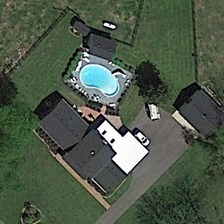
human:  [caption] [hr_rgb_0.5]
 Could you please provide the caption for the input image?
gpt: several buildings with a swimming pool is surrounded by several green trees and green meadows .

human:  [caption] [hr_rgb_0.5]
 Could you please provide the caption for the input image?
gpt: several buildings with a swimming pool is surrounded by several green trees and green meadows .

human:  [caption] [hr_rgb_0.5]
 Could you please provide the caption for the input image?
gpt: several buildings with a swimming pool is surrounded by several green trees and green meadows .

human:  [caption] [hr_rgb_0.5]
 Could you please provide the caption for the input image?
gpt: several buildings with a swimming pool is surrounded by several green trees and green meadows .

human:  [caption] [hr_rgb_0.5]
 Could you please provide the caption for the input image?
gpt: several buildings with a swimming pool is surrounded by several green trees and green meadows .